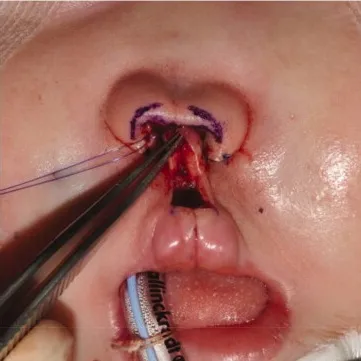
Cheiloplasty performed after 18 months of PNAM. (c and d) A skin graft was applied on the philtrum.
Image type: medical_photograph (other_medical_photograph)